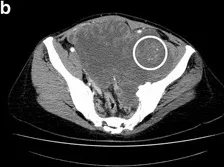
Contrast-enhanced CT scan performed at the time of diagnosis in December 2009. The primary tumour appears as a poli-lobulated mass extending within the pelvis, characterised by an irregular, peripheral contrast enhancement and scattered calcification islets (circle) (axial plane, abdomen window, arterial phase).
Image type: radiology (ct)